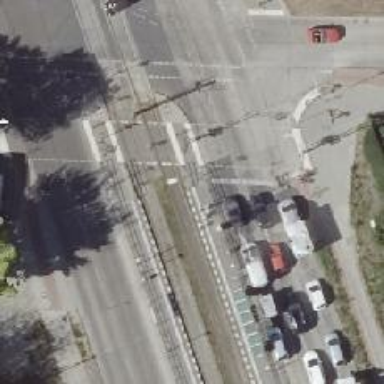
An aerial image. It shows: Tram platform with shelter. This is public transport platform for trams.